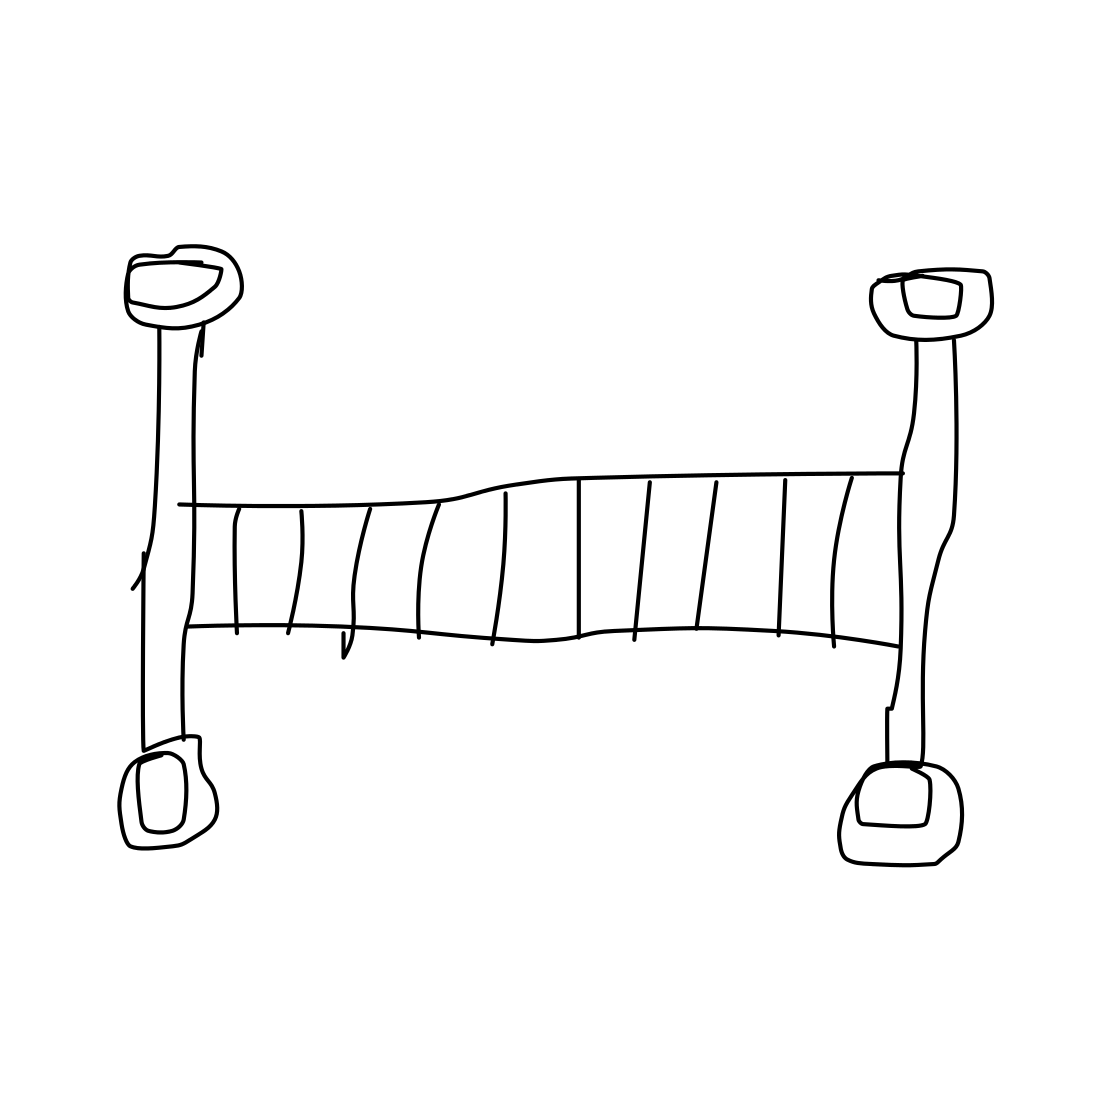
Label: bridge